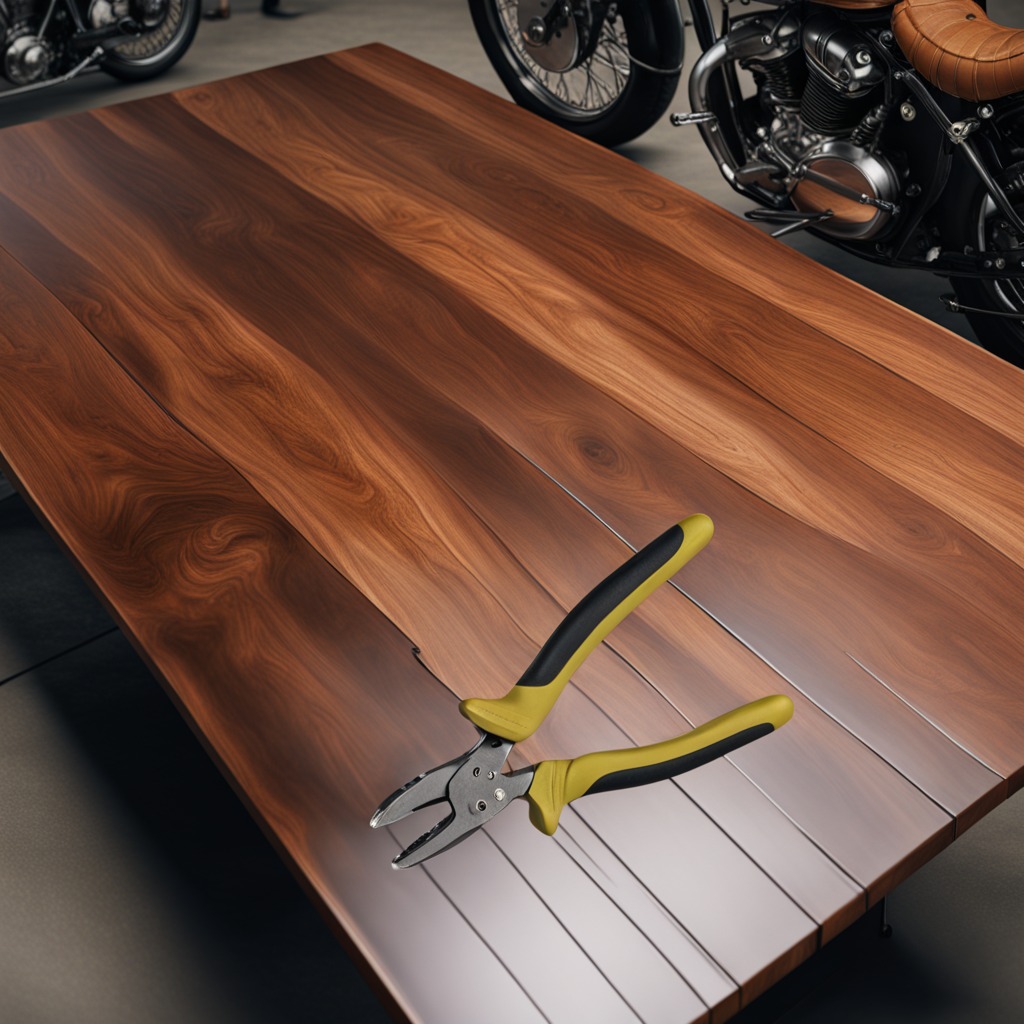
A plier is lying on the oil-spilled wooden table in a vintage motorcycle garage.